Question: Checked all of the question shown in image but nothing works out.

In xcode 5 I m getting this issue
> fatal error: file '/Applications/Xcode
2.app/Contents/Developer/Platforms/iPhoneOS.platform/Developer/SDKs/iPhoneOS7.0.sdk/System/Library/Frameworks/UIKit.framework/Headers/UIApplication.h'
has been modified since the precompiled header
'/Users/administrator/Library/Developer/Xcode/DerivedData/ModuleCache/220IXKWL5NEDF/UIKit.pcm'
was built note: after modifying system headers, please delete the
module cache at
'/Users/administrator/Library/Developer/Xcode/DerivedData/ModuleCache/220IXKWL5NEDF'
1 error generated.
What could be the issue??? Any help ld be greatly appreciated.
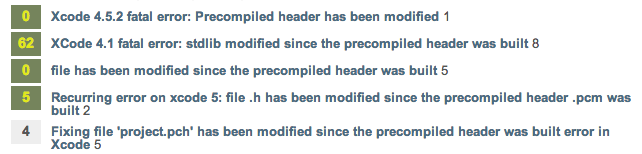
Answer: 1. Delete DerivedData at /Library/Developer/Xcode/DerivedData/
2. Reset your simulator
Quit xcode and then it runs again.